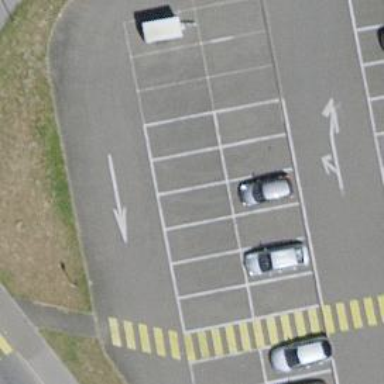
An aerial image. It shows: Parking area with surface.